Question: I have a image with sharp edges.
the tile_mode.xml
'''
<?xml version="1.0" encoding="utf-8"?>
<bitmap xmlns:android="http://schemas.android.com/apk/res/android"
android:src="@drawable/background"
android:tileMode="repeat">
</bitmap>
'''
the back.xml
'''
<?xml version="1.0" encoding="UTF-8"?>
<layer-list xmlns:android="http://schemas.android.com/apk/res/android">
<item android:drawable="@drawable/tile_mode" />
<item>
<shape>
<solid/>
<stroke android:width="1dip" android:color="#225786" />
<corners android:radius="10dip"/>
<padding android:left="0dip" android:top="0dip" android:right="0dip" android:bottom="0dip" />
</shape>
</item>
'''
layout.xml
'''
<LinearLayout
android:id="@+id/frame1"
android:background="@drawable/back"
android:layout_width="fill_parent"
android:layout_height="wrap_content">
</LinearLayout>
'''
I am setting the image as a background to this layout and drawing a border to it but the problem is the image is square with sharp edges and the border which I am drawing in the xml is rounded corners. So how to make the image also with rounded corners?
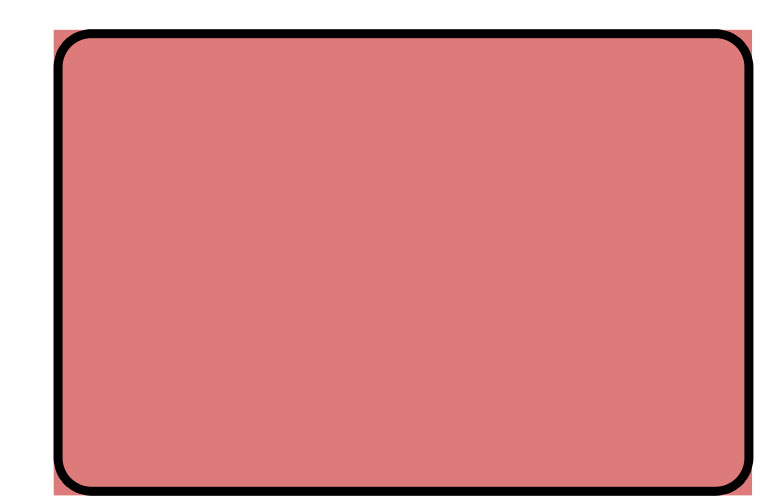
Answer: This is one of solution in which you have to 'make round to your main layout background' and inside keep your 'imageview with your desire image:'
something like below:
'''
<?xml version="1.0" encoding="UTF-8"?>
<shape xmlns:android="http://schemas.android.com/apk/res/android" android:shape="rectangle">
<stroke android:width="1dp" android:color="#dd7b7a"/>
<corners android:bottomRightRadius="10dp" android:bottomLeftRadius="10dp"
android:topLeftRadius="10dp" android:topRightRadius="10dp"/>
<solid android:color="#dd7b7a"/>
</shape>
'''
'''
<?xml version="1.0" encoding="utf-8"?>
<bitmap xmlns:android="http://schemas.android.com/apk/res/android"
android:src="@drawable/background"
android:tileMode="repeat" />
'''
'''
<?xml version="1.0" encoding="utf-8"?>
<LinearLayout xmlns:android="http://schemas.android.com/apk/res/android"
android:orientation="vertical"
android:layout_width="fill_parent"
android:layout_height="fill_parent"
android:gravity="center"
>
<LinearLayout
android:padding="4dip"
android:orientation="vertical"
android:layout_width="wrap_content"
android:layout_height="wrap_content"
android:background="@drawable/back"
android:gravity="center_horizontal"
>
<LinearLayout
android:layout_width="wrap_content"
android:layout_height="wrap_content"
android:background="@drawable/tile_mode"
/>
</LinearLayout>
</LinearLayout>
'''
After digging lots, I came across on of solution which already posted on 'stackoverflow'
<URL>
<URL>
step1@
'''
<RelativeLayout xmlns:android="http://schemas.android.com/apk/res/android"
xmlns:tools="http://schemas.android.com/tools"
android:layout_width="match_parent"
android:layout_height="match_parent"
android:gravity="center"
tools:context=".MainActivity" >
<ImageView
android:id="@+id/image"
android:layout_width="wrap_content"
android:layout_height="wrap_content"
android:layout_centerHorizontal="true"
/>
</RelativeLayout>
'''
Step2@
Make one function which make rounded to your bitmap using canvas.
'''
public static Bitmap getRoundedCornerBitmap(Bitmap bitmap, int pixels) {
Bitmap output = Bitmap.createBitmap(bitmap.getWidth(), bitmap
.getHeight(), Config.ARGB_8888);
Canvas canvas = new Canvas(output);
final int color = 0xff424242;
final Paint paint = new Paint();
final Rect rect = new Rect(0, 0, bitmap.getWidth(), bitmap.getHeight());
final RectF rectF = new RectF(rect);
final float roundPx = pixels;
paint.setAntiAlias(true);
canvas.drawARGB(0, 0, 0, 0);
paint.setColor(color);
canvas.drawRoundRect(rectF, roundPx, roundPx, paint);
paint.setXfermode(new PorterDuffXfermode(Mode.SRC_IN));
canvas.drawBitmap(bitmap, rect, rect, paint);
return output;
}
'''
step3@
'''
public class MainActivity extends Activity {
@Override
protected void onCreate(Bundle savedInstanceState) {
super.onCreate(savedInstanceState);
setContentView(R.layout.main);
ImageView image=(ImageView)findViewById(R.id.image);
Bitmap bitmap = BitmapFactory.decodeResource(getResources(), R.drawable.testing);
image.setImageBitmap(getRoundedCornerBitmap(bitmap, 20));
'''